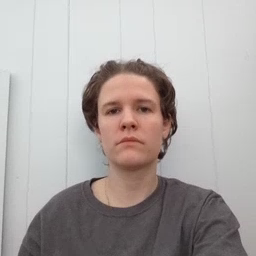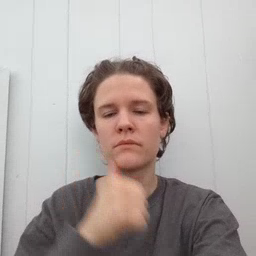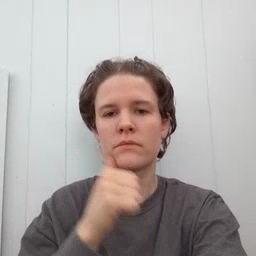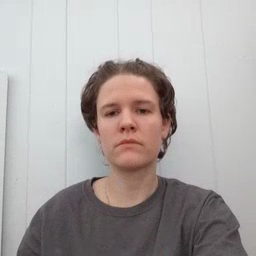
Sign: girl